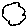
Label: cloud